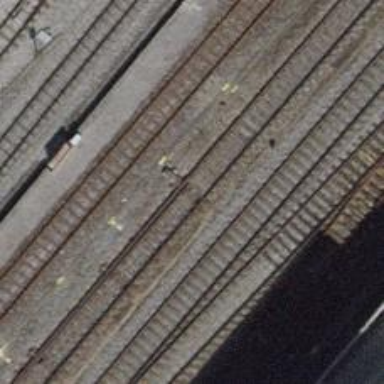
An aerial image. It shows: Railway switch.